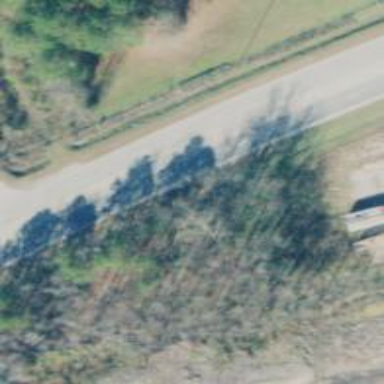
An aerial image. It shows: Asphalt road classified as trunk highway.